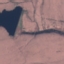
Label: HerbaceousVegetation